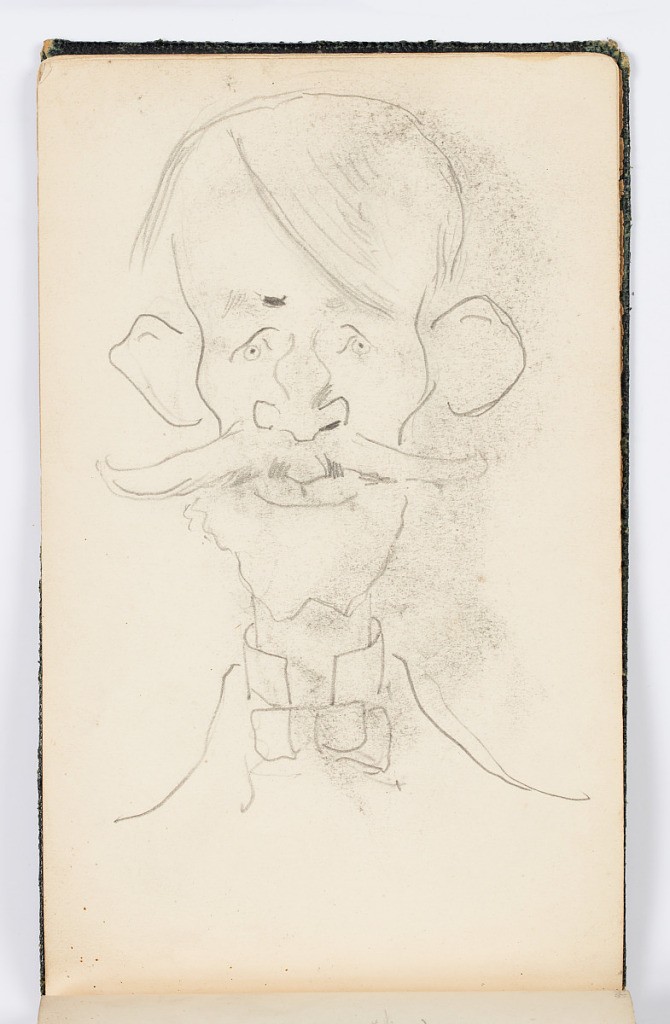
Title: Sketchbook Page: Caricature
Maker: Kenyon Cox, American, 1856–1919
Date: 1883
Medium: Graphite on paper
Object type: Sketchbook folio
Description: Caricature of a man with a mustache and large ears, facing frontally.